Field crop: tomato
Growth stage: 1
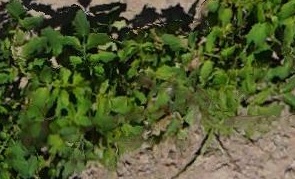
Species: tomato